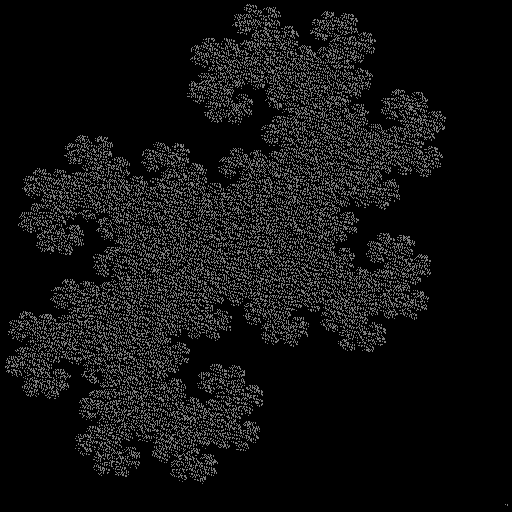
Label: dragon_curve